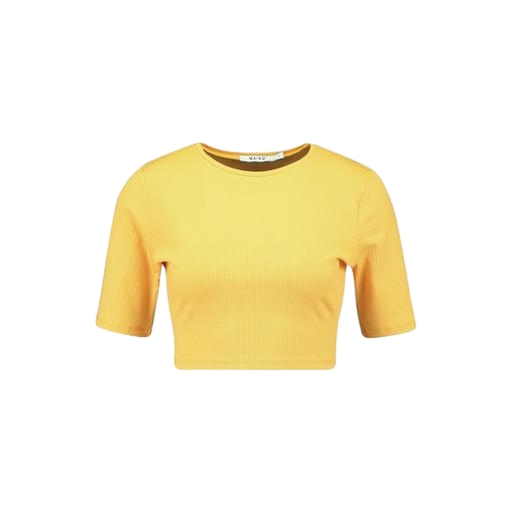
yellow top, yellow jersey tee, yellow tee, white background